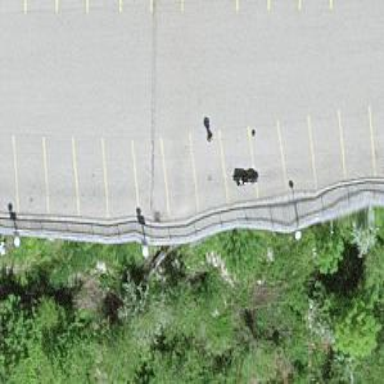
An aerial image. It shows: Guard rail.